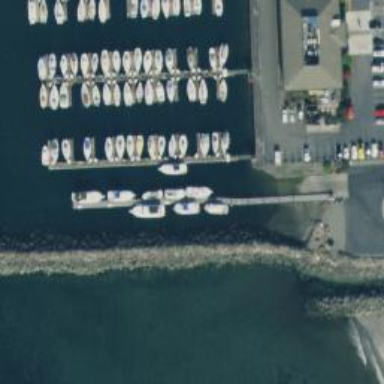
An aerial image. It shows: Pier with mooring facilities.